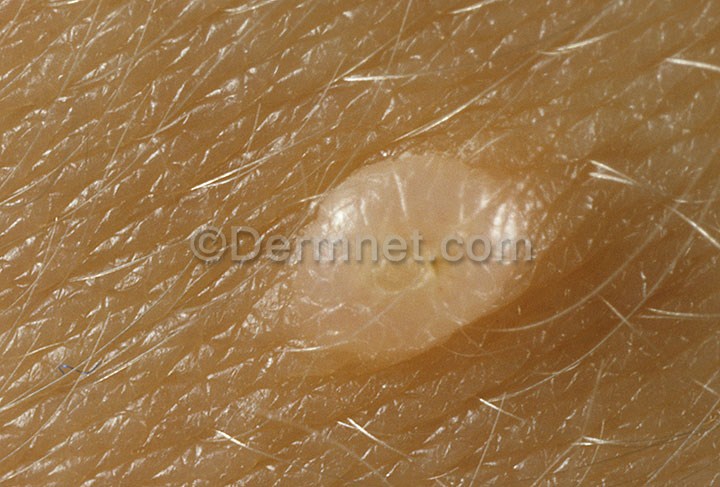
Disease: Warts Molluscum and other Viral Infections